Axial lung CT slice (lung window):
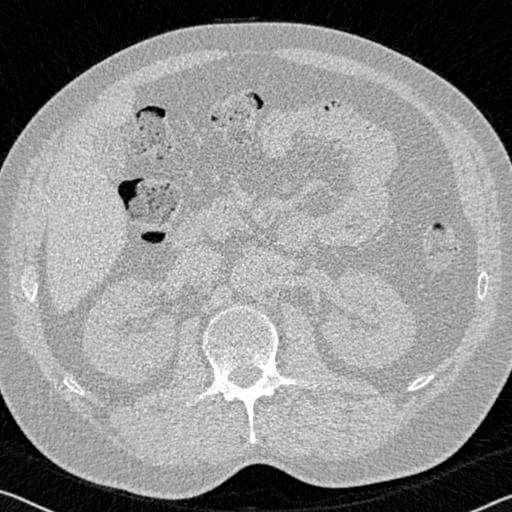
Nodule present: no